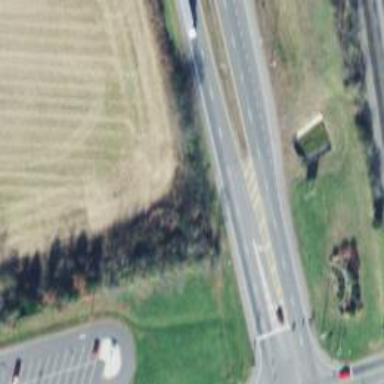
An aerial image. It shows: Trunk highway.